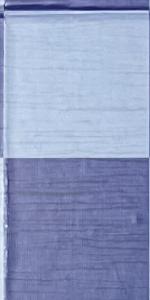
Label: Empty